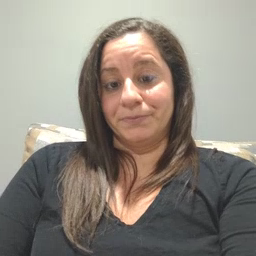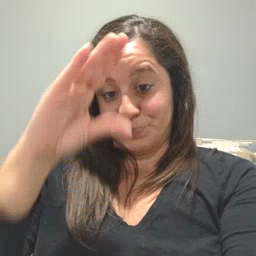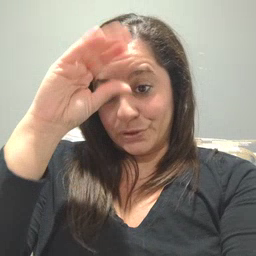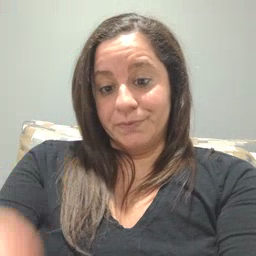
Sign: boy